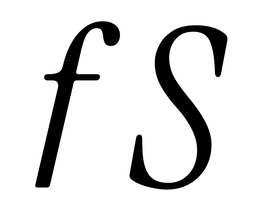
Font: InstrumentSerif-Italic